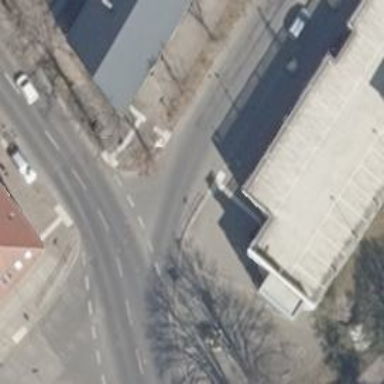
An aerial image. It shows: Road crossing with traffic signals.